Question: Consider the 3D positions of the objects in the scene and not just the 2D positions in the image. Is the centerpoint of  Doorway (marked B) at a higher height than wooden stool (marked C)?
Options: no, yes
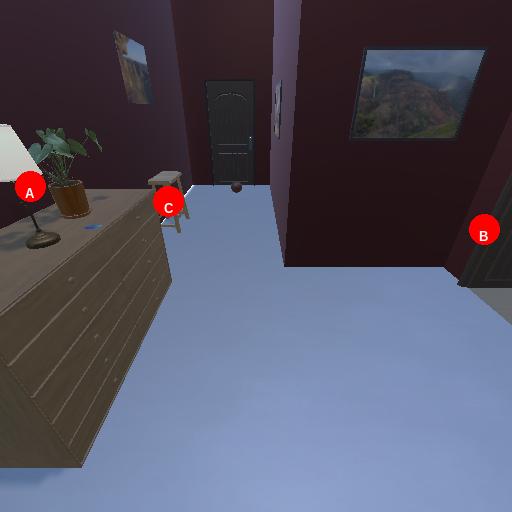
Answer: no